Question: I'm trying to update certain documents 'avail' field to true only if the toolCount method I applied is more than 1.
Each document is a different tool
I am counting their quantity based on their toolName meaning if I have 2 Screens in toolName field then ++
Img of firebase:

Code:
'''
@override
Future countTools() async {
try {
FirebaseFirestore.instance.collection('Tools').get().then((value) {
var toolNamesCounted = Map();
List toolNames = [];
value.docs.forEach((data) {
var doc = data.data();
toolNames.add(doc['toolName']);
});
toolNames.forEach((e) {
if (!toolNamesCounted.containsKey(e)) {
toolNamesCounted[e] = 1;
} else {
toolNamesCounted[e] += 1;
}
});
});
} catch (e) {
print(e);
}
}
'''
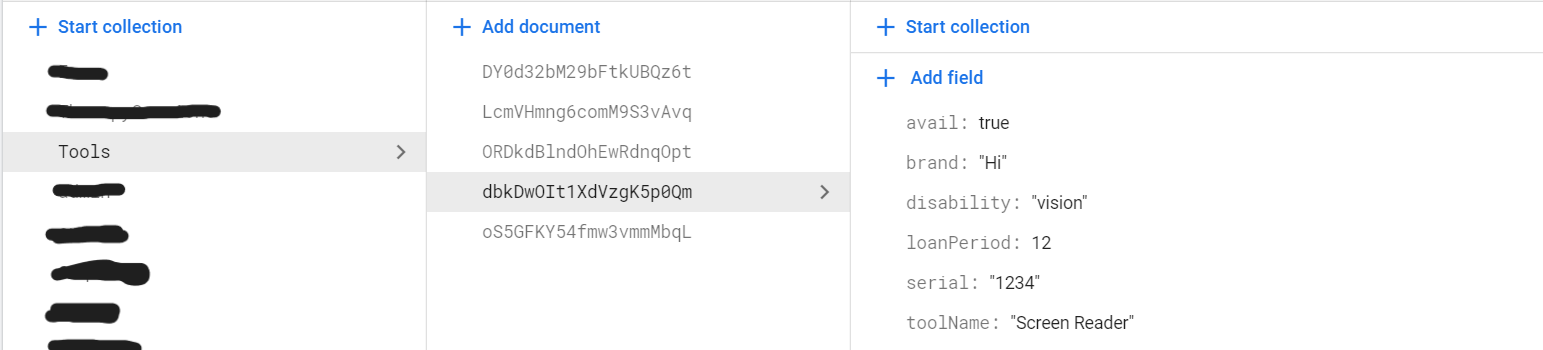
Answer: You need to collect doc ids with the same field name and best way to update multiple docs is using <URL>
'''
FirebaseFirestore.instance.collection('Tools').get().then((value) {
WriteBatch batch = FirebaseFirestore.instance.batch();
List<dynamic> toolNamesCounted = [];
List<dynamic> toolNames = [];
value.docs.asMap().forEach((i, data) {
var doc = data.data();
toolNames.add({
'name': doc['toolName'],
'id': value.docs[i].reference.id,
});
});
// collect ids if same toolName
toolNames.forEach((e) {
final match = toolNamesCounted.indexWhere((element) => element['name'] == e['name']);
// if found collect ids
if (match >= 0) {
toolNamesCounted[match]['ids'].add(e['id']);
} else {
// if not found add first record
toolNamesCounted.add({
'name': e['name'],
'ids': ['${e['id']}'],
});
}
});
toolNamesCounted.forEach((e) {
// if collected ids array more than 2 add batches
if (e['ids'].length >= 2) {
e['ids'].forEach((e) {
batch.update(FirebaseFirestore.instance.collection('Tools').doc(e), {'avail': true});
});
}
});
// update all the docs
batch.commit();
});
'''